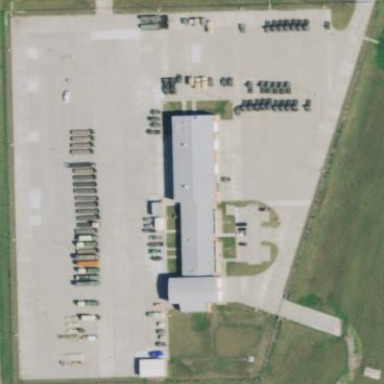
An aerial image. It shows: Military area with fence.